Interaction volume radius: 10 \u00c5
Interaction volume height: 35 \u00c5
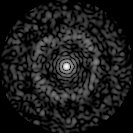
Disorder parameter: 0.8195